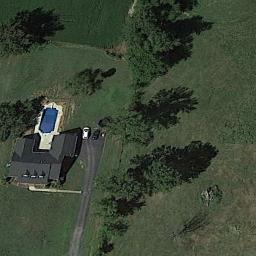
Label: sparse_residential